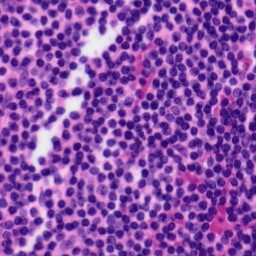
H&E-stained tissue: Tonsil